Question: I come from a PHP background where MySQL easily works from PHP, and don't the process for getting MySQL to work from Python. From all the research i did and reading of similar yet non-exact questions, it seems that there are different ways to achieve this, which makes it even harder for me to wrap my head around. So far I have MySQL-python-1.2.3 installed for python 2.7.1 in Windows XP 32Bit. Can anyone give me an overview of what is necessary to get MySQL working from Python in Windows, or even what is next after my steps all the way to fetching a table row? .
### UPDATE:
@Mahmoud, using your suggestion i have triggered the following:

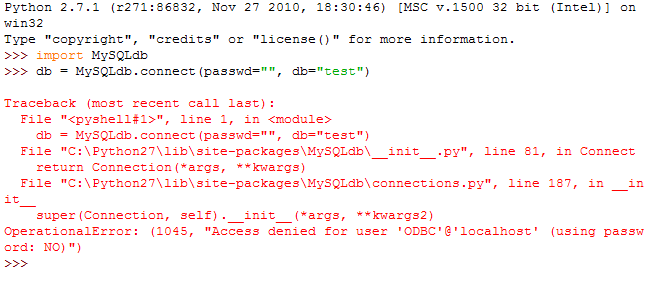
Answer: If you just want to use the DBAPI, then here's a simple snippet explaining how to issue a SELECT query.
'''
import MySQLdb
db = MySQLdb.connect(host="host", user="username", passwd="your-pass", db="the-db-name")
'''
To perform a query, you first need a cursor, and then you can execute queries on it:
'''
cursor = db.cursor()
max_age = 42
cursor.execute("""SELECT name FROM employees WHERE age < %s""", (max_age,))
print cursor.fetchone()
'''
, you most likely want to use an <URL>. It essentially trivializes database interaction by providing a super-powerful abstraction layer.